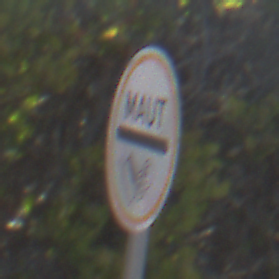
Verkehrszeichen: MautflichtigeStrecke
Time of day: MorningAfternoon
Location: Outdoor (Nature)
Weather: Clear
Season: NotSpecified
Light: Natural